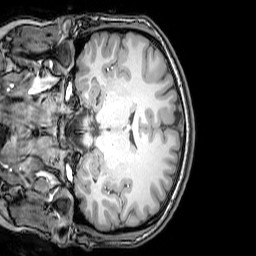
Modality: T1w
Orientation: coronal
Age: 22
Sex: female
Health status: healthy
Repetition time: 0.081 s
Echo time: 0.037 s